Interaction volume radius: 10 \u00c5
Interaction volume height: 25 \u00c5
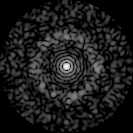
Disorder parameter: 0.8508